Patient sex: M
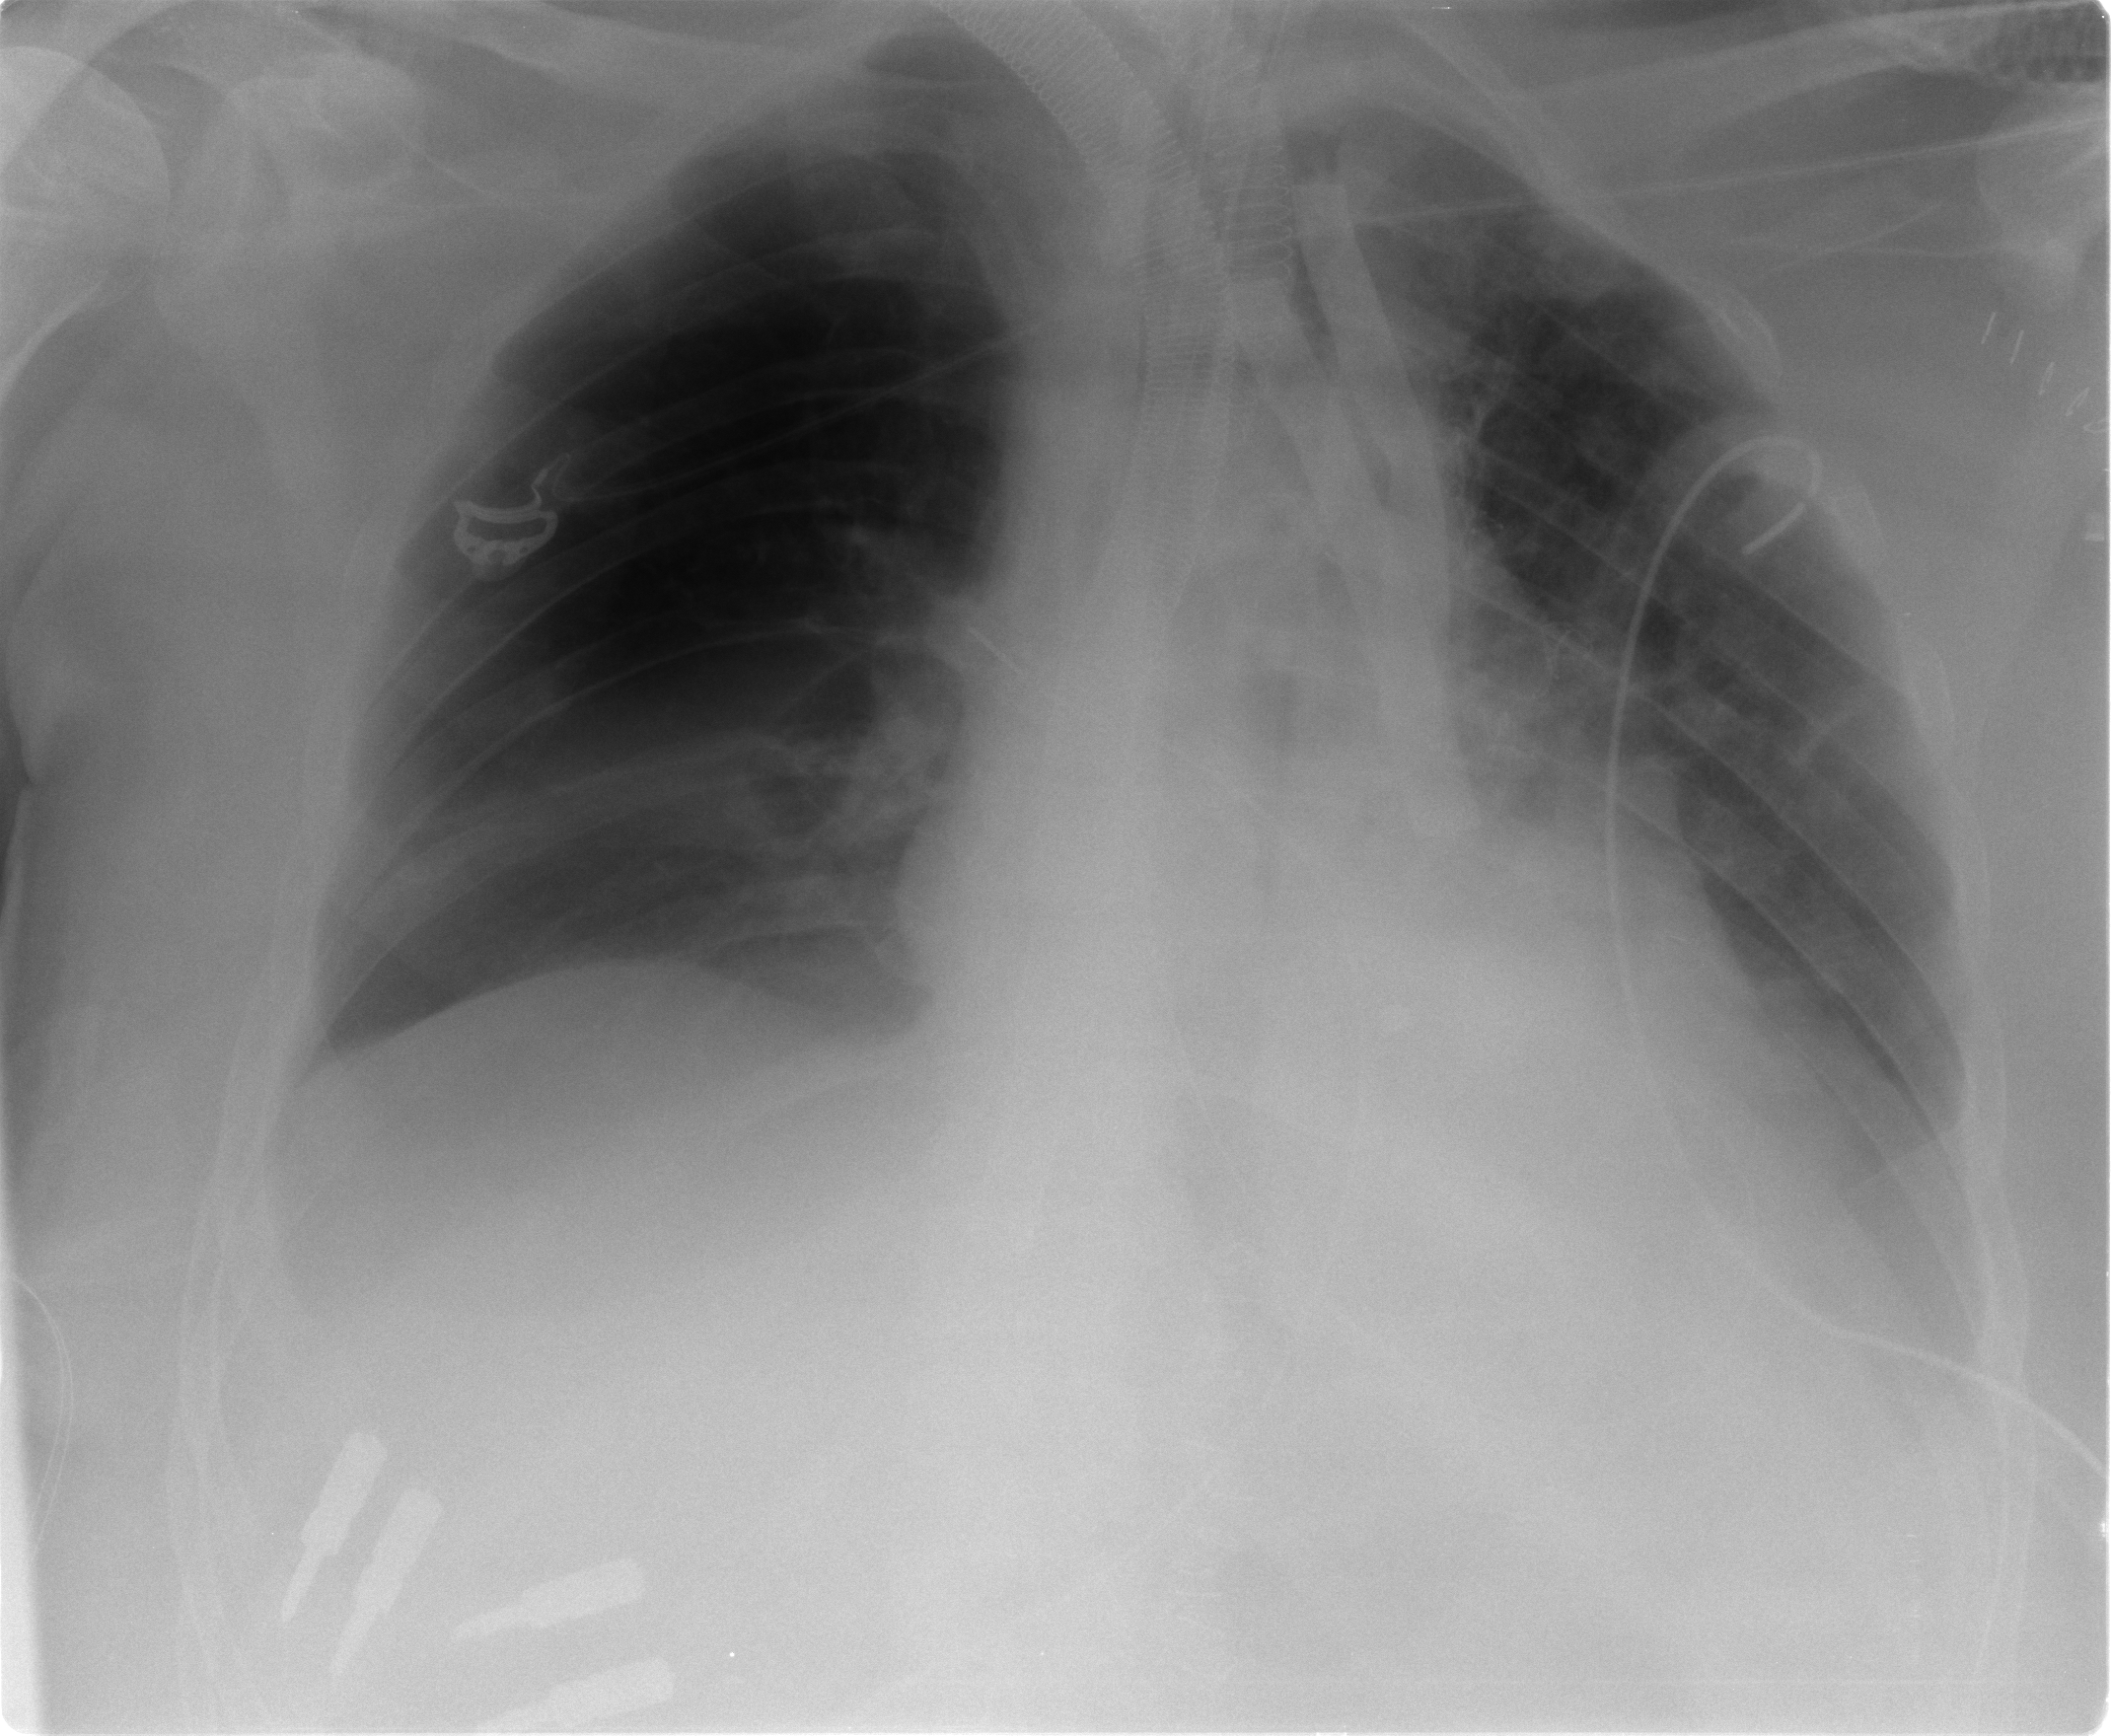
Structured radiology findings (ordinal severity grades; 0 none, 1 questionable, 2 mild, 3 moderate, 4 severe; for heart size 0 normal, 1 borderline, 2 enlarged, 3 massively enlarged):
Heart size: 2
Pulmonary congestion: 1
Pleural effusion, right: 2
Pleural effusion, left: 2
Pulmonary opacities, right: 0
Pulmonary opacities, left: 2
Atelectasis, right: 2
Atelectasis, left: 2